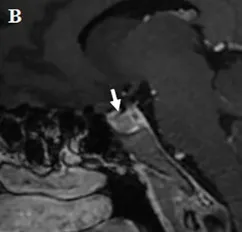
Preoperative dynamic contrast-enhanced MRI of the pituitary. (A-C) Case 1. The pituitary gland demonstrates heterogeneous enhancement, with bilateral areas of hypointense signal. Larger (about 11.3 x 5.5 mm) on right side (white solid arrows, ; Sagittal views in.
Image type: radiology (mri)